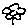
Label: flower